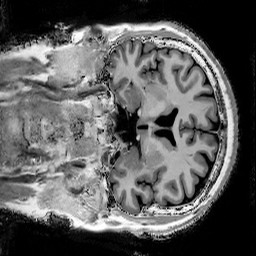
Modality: T1w
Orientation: coronal
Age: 60
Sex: male
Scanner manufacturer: siemens
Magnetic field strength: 3 T
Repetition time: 5 s
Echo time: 0.00298 s